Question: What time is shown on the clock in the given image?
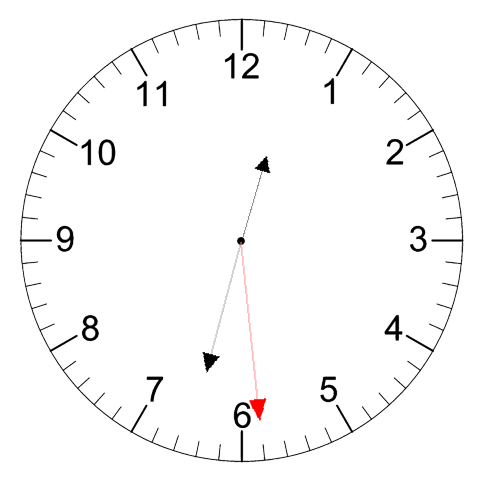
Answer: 12:32:29